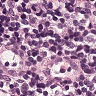
Metastatic tissue present: no